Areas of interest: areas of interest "North Second Ring Road Daming Palace Flower Advertising Market"
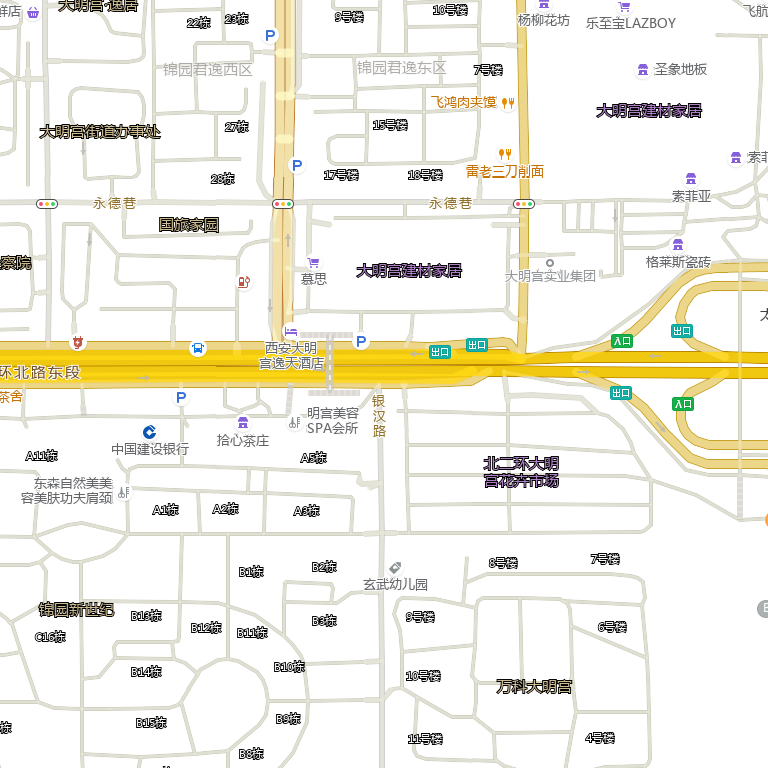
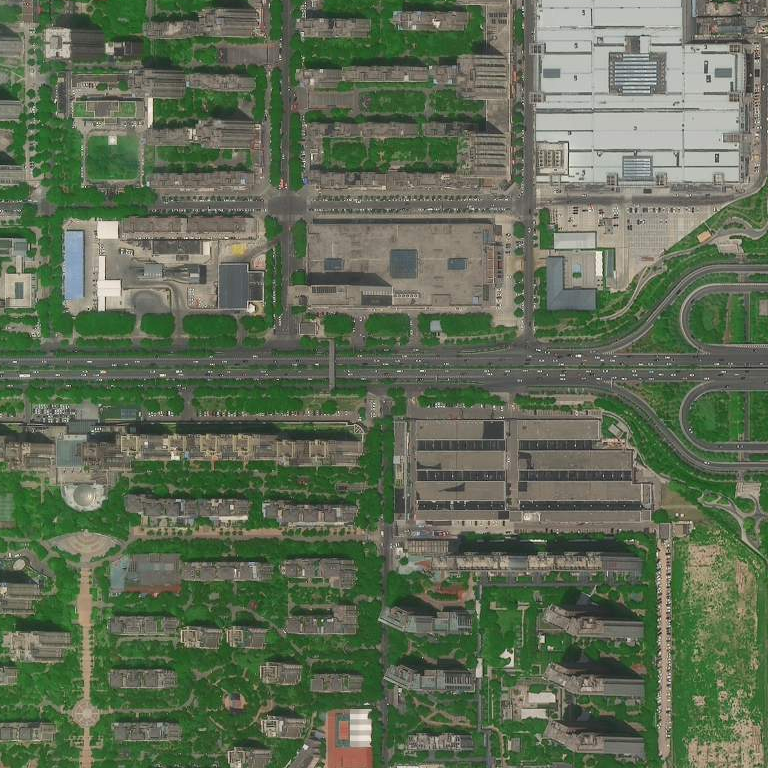